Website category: auto
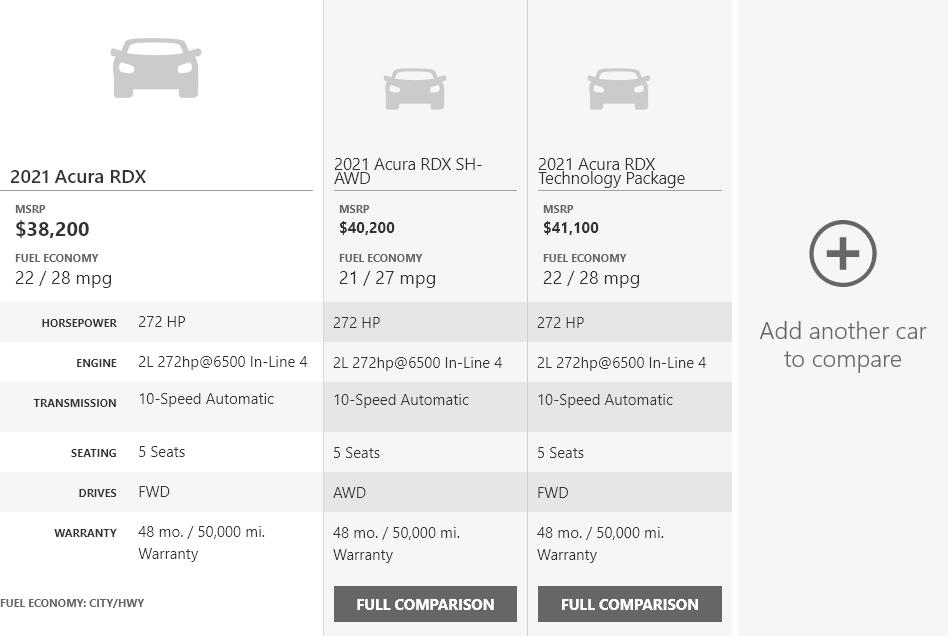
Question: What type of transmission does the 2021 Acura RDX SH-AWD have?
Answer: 10-Speed Automatic

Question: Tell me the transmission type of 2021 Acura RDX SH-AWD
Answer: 10-Speed Automatic

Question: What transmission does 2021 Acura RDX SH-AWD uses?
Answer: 10-Speed Automatic

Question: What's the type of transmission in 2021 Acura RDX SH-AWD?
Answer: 10-Speed Automatic

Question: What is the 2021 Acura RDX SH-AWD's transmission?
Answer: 10-Speed Automatic

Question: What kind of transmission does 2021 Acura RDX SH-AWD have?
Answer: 10-Speed Automatic

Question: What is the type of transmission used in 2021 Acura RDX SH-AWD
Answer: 10-Speed Automatic

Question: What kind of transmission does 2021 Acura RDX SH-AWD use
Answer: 10-Speed Automatic

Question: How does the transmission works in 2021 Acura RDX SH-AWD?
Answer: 10-Speed Automatic

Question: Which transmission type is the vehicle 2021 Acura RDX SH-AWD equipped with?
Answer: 10-Speed Automatic

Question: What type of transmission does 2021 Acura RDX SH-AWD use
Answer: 10-Speed Automatic

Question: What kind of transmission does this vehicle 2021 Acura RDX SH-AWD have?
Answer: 10-Speed Automatic

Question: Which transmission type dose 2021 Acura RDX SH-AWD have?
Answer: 10-Speed Automatic

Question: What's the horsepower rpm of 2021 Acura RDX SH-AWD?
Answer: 272 HP

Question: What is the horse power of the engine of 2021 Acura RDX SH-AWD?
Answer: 272 HP

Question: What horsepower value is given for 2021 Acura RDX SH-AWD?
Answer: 272 HP

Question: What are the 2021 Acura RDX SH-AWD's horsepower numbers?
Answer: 272 HP

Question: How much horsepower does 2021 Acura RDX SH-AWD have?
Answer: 272 HP

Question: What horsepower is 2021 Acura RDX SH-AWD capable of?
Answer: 272 HP

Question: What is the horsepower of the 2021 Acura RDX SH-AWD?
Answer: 272 HP

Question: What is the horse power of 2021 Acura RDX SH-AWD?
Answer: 272 HP

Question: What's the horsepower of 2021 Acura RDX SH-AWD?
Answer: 272 HP

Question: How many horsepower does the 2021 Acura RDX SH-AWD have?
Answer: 272 HP

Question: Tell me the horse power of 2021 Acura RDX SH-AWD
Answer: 272 HP

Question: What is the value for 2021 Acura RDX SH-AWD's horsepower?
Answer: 272 HP

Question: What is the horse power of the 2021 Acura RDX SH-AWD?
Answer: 272 HP

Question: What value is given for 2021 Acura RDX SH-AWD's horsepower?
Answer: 272 HP

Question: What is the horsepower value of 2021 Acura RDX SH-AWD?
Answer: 272 HP

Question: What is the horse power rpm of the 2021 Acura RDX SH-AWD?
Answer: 272 HP

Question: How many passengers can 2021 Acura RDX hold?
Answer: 5 Seats

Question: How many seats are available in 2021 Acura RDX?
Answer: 5 Seats

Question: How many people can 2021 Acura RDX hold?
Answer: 5 Seats

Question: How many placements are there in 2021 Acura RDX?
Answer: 5 Seats

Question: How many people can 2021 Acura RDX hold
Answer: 5 Seats

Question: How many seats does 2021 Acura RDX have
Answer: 5 Seats

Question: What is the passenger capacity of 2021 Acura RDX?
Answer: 5 Seats

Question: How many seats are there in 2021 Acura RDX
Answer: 5 Seats

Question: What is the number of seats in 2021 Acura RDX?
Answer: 5 Seats

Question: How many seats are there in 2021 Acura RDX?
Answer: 5 Seats

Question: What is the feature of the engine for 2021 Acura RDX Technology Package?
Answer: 2L 272hp@6500 In-Line 4

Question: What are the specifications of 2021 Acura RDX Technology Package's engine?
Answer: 2L 272hp@6500 In-Line 4

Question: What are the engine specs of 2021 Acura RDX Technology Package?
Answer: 2L 272hp@6500 In-Line 4

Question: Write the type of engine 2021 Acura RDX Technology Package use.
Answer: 2L 272hp@6500 In-Line 4

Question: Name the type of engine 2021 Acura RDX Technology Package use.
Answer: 2L 272hp@6500 In-Line 4

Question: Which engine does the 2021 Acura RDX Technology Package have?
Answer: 2L 272hp@6500 In-Line 4

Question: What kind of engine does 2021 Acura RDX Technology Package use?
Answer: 2L 272hp@6500 In-Line 4

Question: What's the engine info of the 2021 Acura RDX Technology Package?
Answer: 2L 272hp@6500 In-Line 4

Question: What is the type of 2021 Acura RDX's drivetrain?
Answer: FWD

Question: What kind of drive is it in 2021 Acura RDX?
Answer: FWD

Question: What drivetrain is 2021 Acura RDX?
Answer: FWD

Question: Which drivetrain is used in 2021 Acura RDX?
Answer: FWD

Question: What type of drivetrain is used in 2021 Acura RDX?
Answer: FWD

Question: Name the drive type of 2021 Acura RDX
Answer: FWD

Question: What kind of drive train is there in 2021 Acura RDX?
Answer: FWD

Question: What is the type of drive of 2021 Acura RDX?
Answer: FWD

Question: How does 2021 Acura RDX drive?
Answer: FWD

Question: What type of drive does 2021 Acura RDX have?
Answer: FWD

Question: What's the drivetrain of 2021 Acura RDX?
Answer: FWD

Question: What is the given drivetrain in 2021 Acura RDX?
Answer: FWD

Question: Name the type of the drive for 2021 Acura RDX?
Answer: FWD

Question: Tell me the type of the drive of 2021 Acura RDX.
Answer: FWD

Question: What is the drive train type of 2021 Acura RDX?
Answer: FWD

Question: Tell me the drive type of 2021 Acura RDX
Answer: FWD

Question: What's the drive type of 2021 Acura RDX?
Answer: FWD